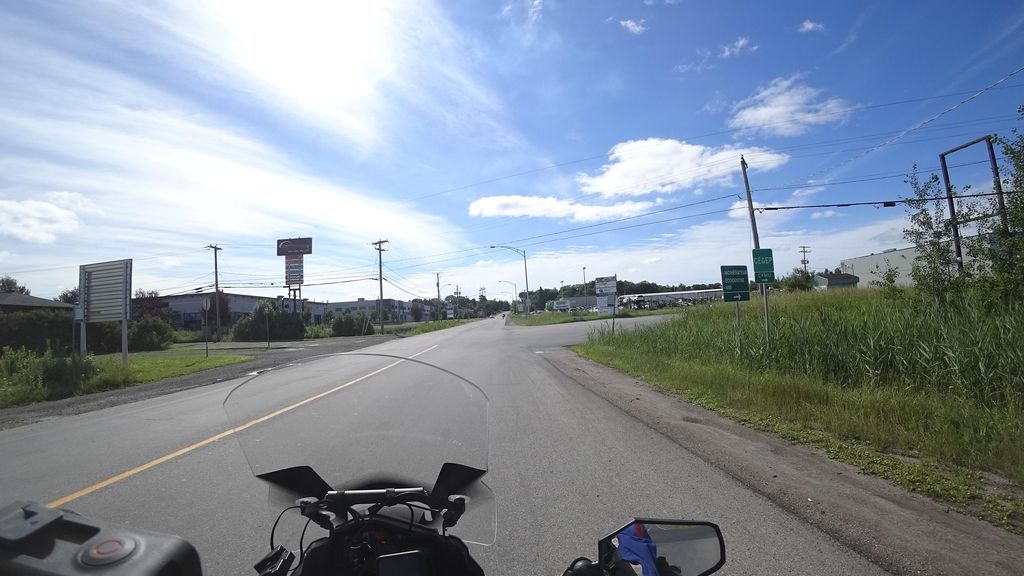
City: quebec_city